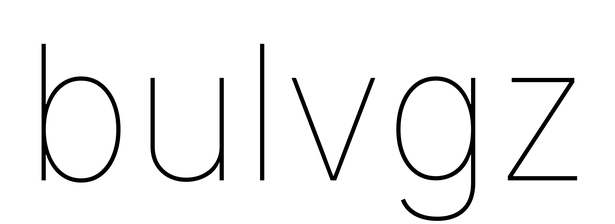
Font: Inter_Thin